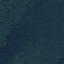
Land use / land cover: Forest